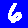
Digit: 6